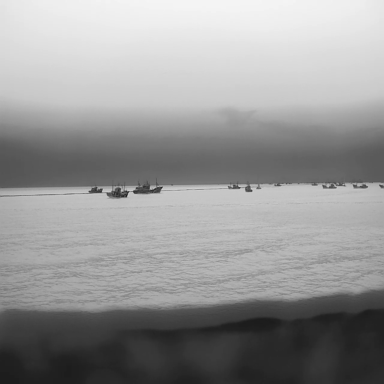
There are ten bulk_carriers in the infrared image.